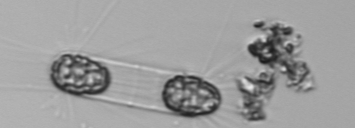
Label: Corethron_hystrix